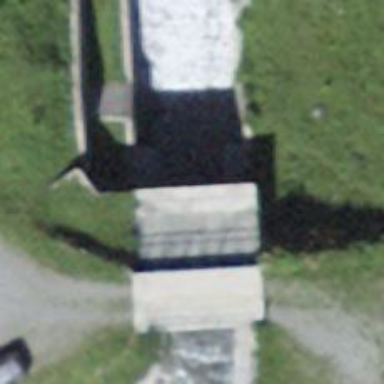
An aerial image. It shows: Retaining wall.